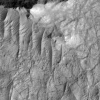
Atmospheric dust classification: not_dusty